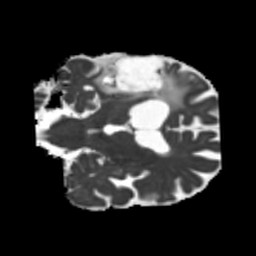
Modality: MD
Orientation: coronal
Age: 55
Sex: male
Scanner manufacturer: siemens
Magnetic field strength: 3 T
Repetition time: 5.25 s
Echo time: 0.08 s